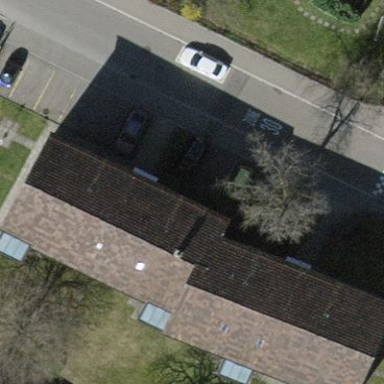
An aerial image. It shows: Gabled building.